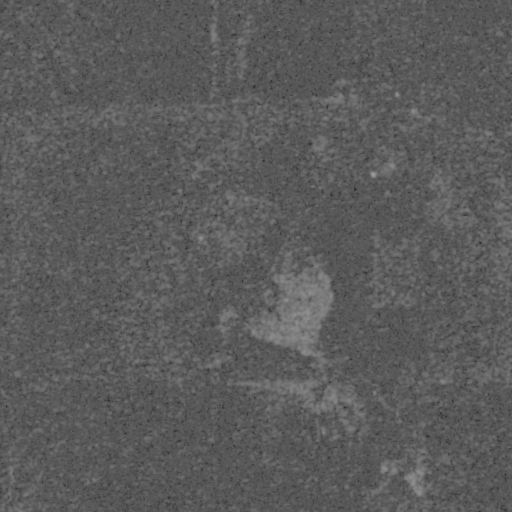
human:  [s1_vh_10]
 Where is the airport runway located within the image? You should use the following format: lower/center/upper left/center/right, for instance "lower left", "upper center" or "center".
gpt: The airport runway is located in the upper left of the image.
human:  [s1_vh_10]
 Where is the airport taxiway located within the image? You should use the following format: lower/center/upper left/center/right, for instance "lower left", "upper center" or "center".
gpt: The airport taxiway is located in the upper left of the image.
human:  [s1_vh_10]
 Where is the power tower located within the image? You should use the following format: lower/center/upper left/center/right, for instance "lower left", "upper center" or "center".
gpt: The power tower is located in the upper right of the image.
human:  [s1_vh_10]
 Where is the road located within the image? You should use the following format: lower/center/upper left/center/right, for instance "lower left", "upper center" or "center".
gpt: There is no road in the image.

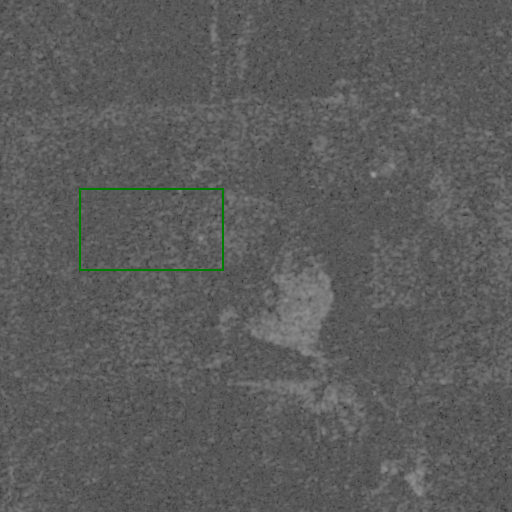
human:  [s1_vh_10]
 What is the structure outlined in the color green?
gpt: There is no green outline.
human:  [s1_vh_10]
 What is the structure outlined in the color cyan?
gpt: There is no structure outlined in cyan.